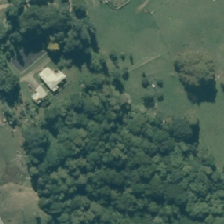
Land cover: broadleaved_indigenous_hardwood